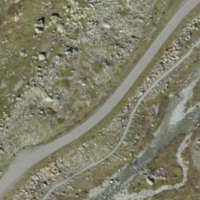
EUNIS habitat code: 48
Species observed at this site:
Cryptogramma crispa